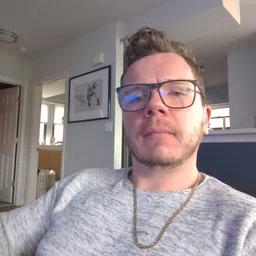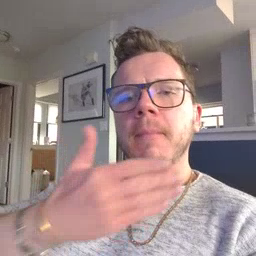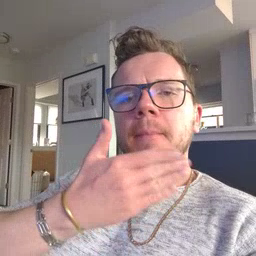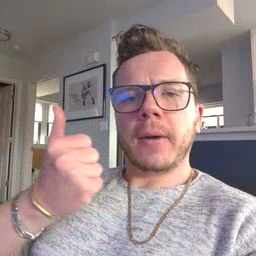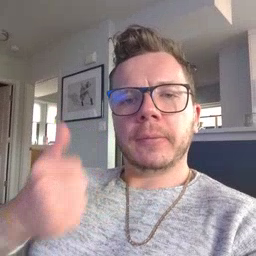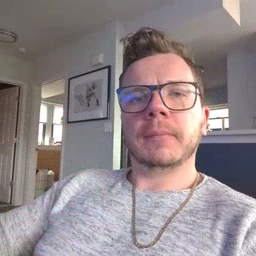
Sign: better